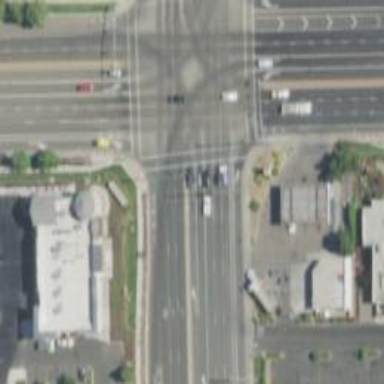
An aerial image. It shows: Marked crossing on the road.